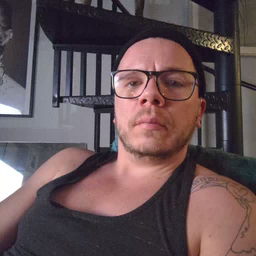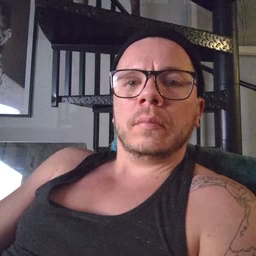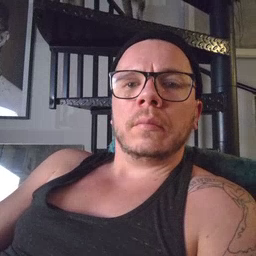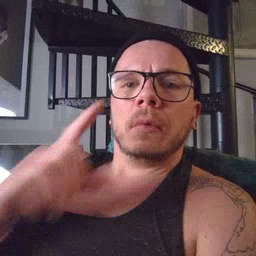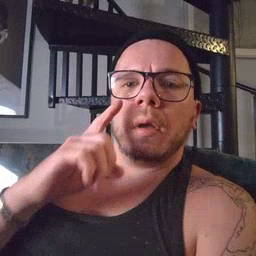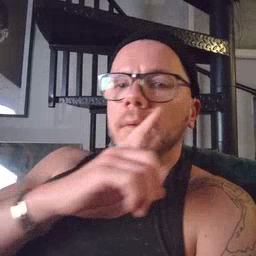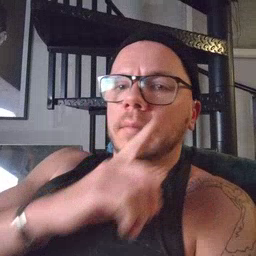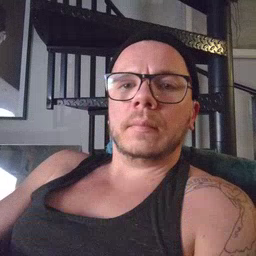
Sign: eye